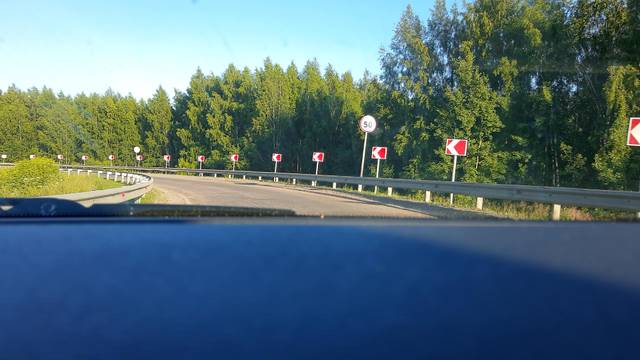
Region: Russia
Coordinates: 56.194, 44.122